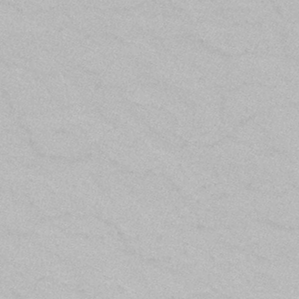
Label: frost